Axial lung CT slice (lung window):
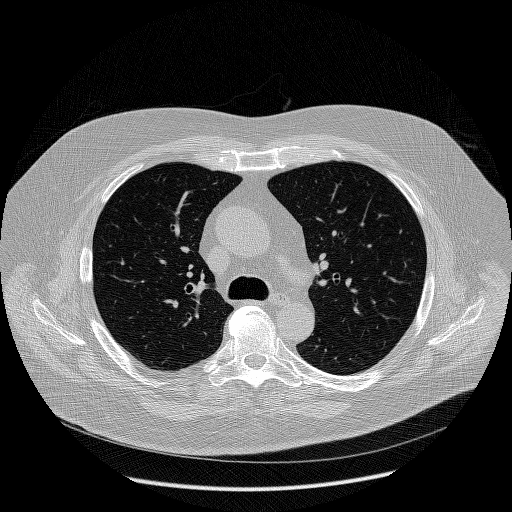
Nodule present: no